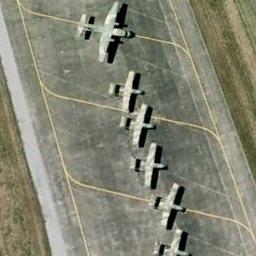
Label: airplane